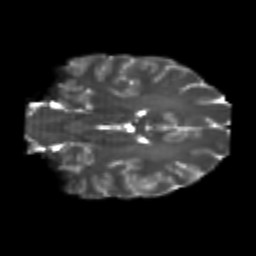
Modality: T2w
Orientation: coronal
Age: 24
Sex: female
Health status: healthy
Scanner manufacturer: philips
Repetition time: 7.387 s
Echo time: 0.08599 s